Field crop: tomato
Growth stage: 1
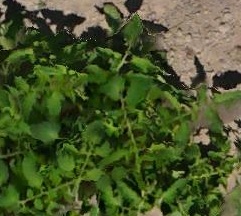
Species: tomato